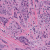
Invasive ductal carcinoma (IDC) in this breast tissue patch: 1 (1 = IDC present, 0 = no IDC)